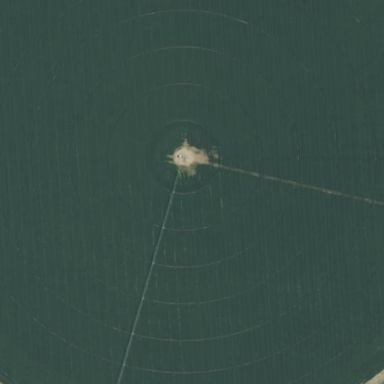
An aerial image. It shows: Farmland with pivot irrigation system.